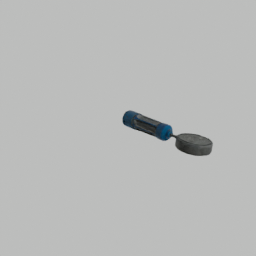
Label: architecture